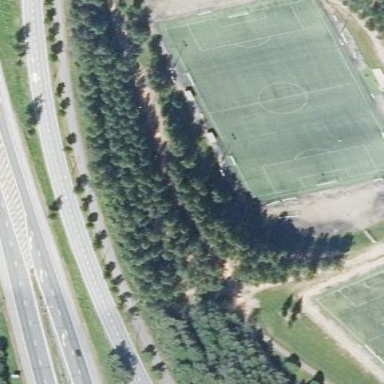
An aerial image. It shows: Soccer pitch for leisure land activities.